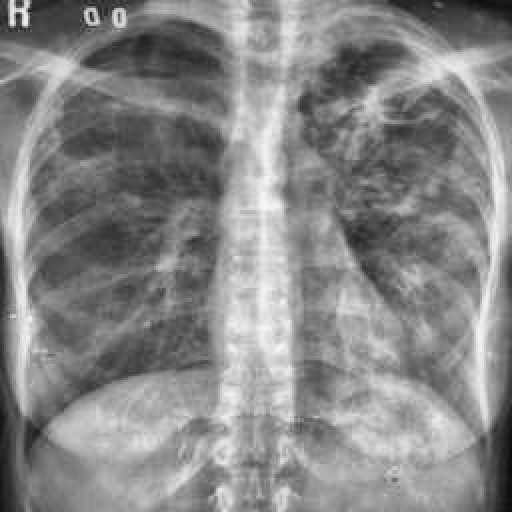
Finding: TUBERCULOSIS